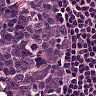
Metastatic tissue present: no